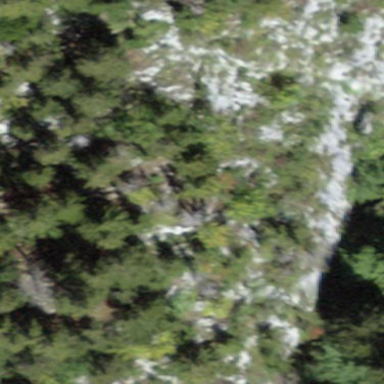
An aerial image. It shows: Landscape dominated by bare rock.